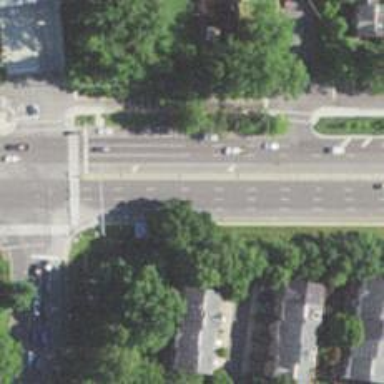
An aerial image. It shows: This image shows trunk highway that functions as expressway.